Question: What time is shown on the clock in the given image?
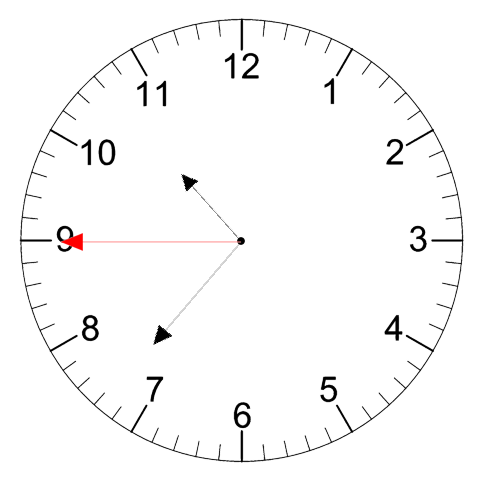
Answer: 10:36:45